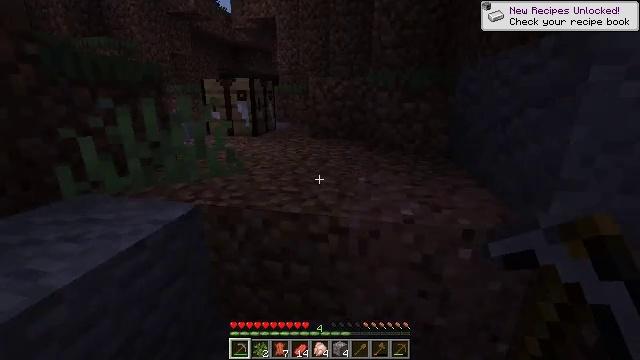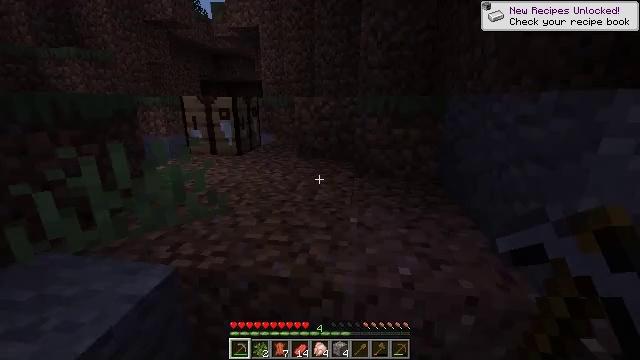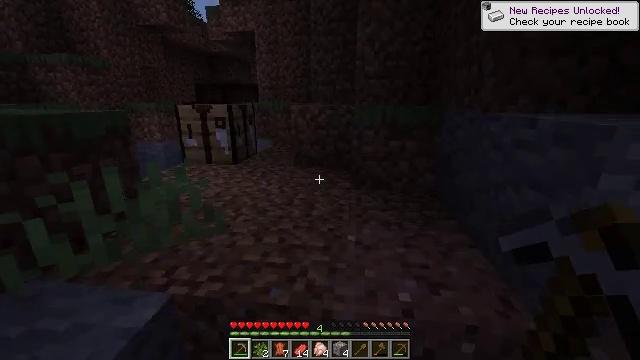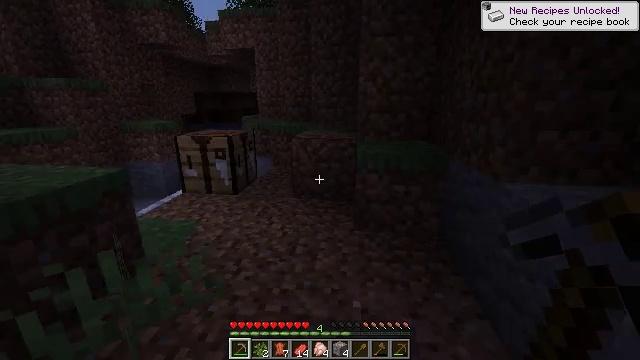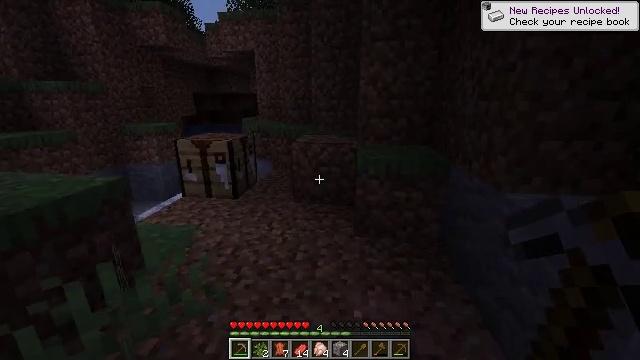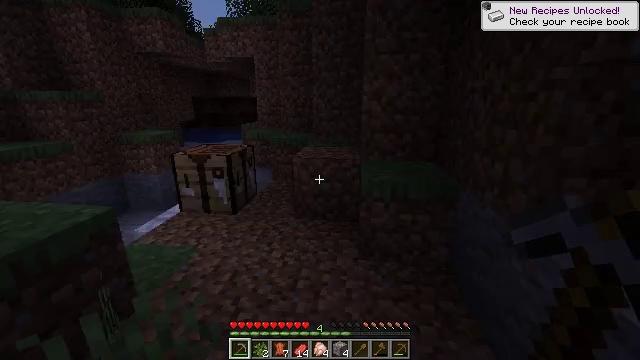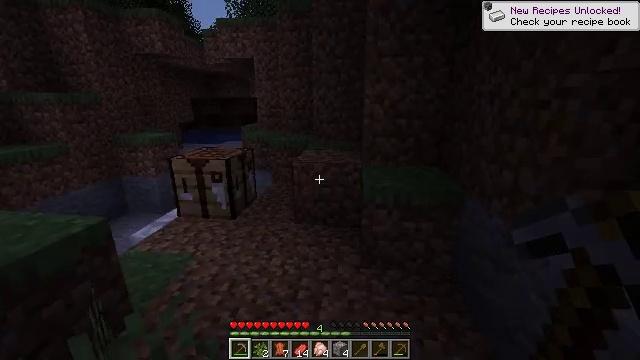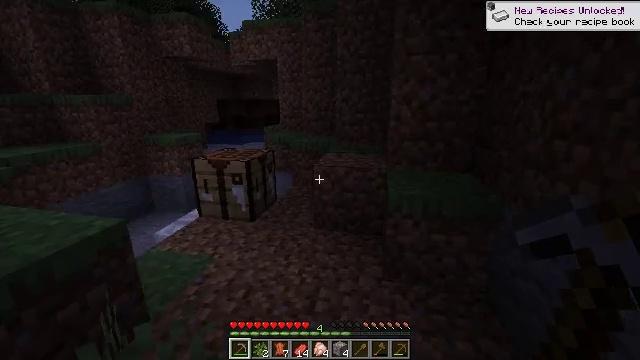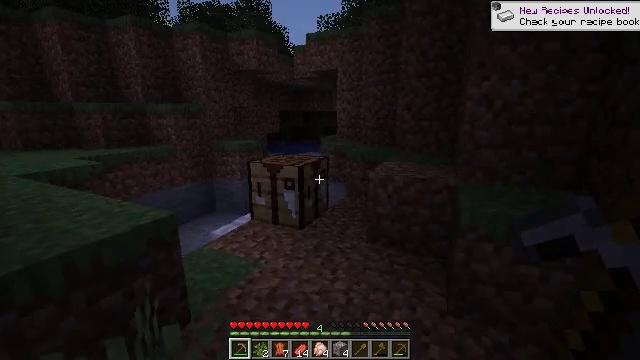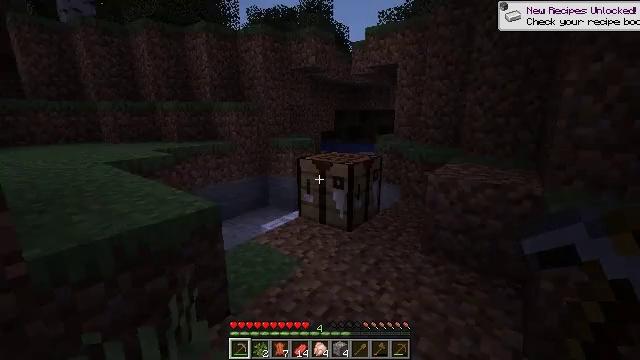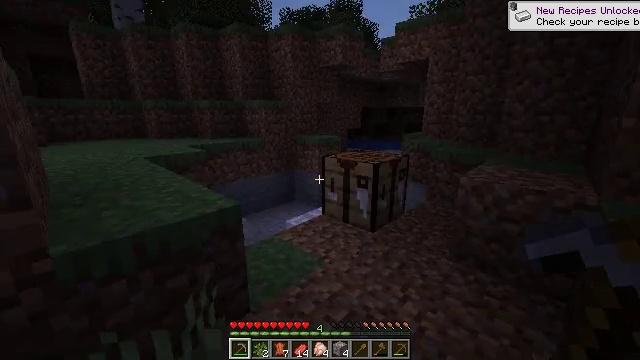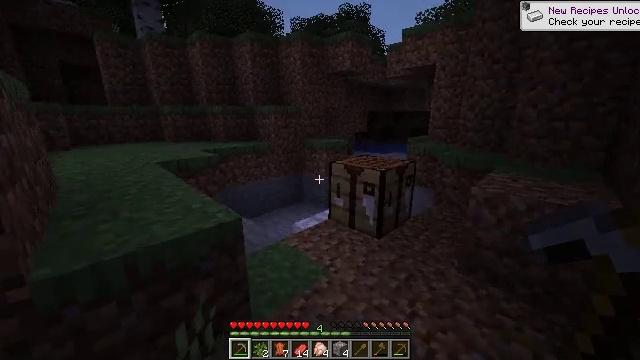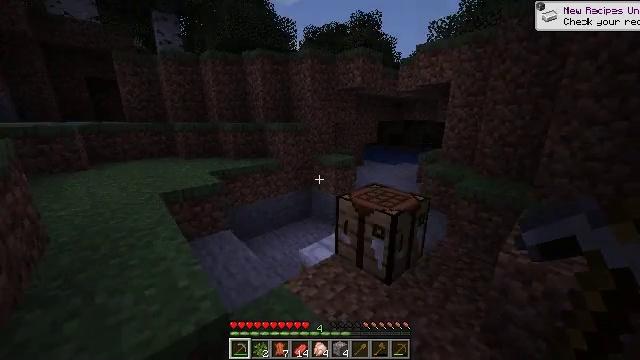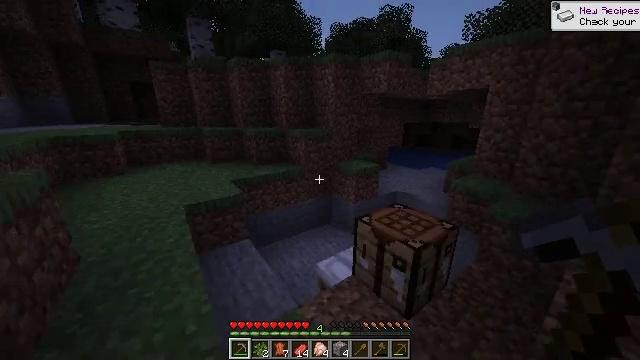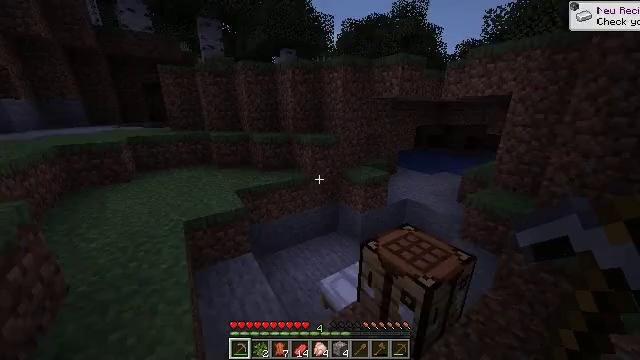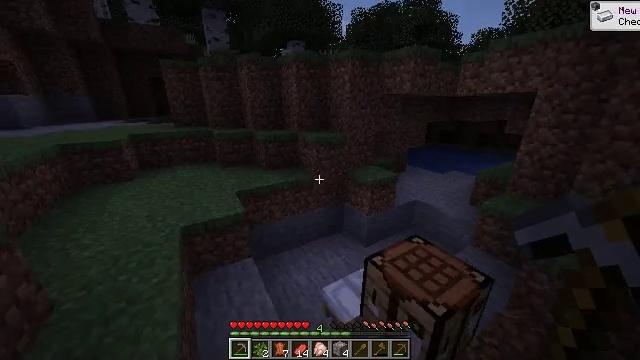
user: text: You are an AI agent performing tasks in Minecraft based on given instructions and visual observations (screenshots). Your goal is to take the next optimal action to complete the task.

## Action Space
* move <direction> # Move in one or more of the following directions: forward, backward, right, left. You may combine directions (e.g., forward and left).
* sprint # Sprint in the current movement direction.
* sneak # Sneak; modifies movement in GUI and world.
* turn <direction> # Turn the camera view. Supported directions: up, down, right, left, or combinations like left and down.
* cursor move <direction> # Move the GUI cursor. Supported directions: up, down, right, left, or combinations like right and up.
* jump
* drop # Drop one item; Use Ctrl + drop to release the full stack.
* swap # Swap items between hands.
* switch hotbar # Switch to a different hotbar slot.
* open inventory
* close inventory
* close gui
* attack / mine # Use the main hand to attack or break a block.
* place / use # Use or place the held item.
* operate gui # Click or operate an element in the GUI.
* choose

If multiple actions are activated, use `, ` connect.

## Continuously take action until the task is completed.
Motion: motion action
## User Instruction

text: Pick up the white bed by breaking it.
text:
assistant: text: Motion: move forward, turn right, jump
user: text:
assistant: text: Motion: move forward, jump
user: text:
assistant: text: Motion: move forward, jump
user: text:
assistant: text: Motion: move forward, jump
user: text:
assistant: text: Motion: move forward, jump
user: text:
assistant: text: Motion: move forward, jump
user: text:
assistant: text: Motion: move forward, turn left, jump
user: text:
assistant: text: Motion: move forward, turn left and up, jump
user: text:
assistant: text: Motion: move forward, sprint, turn left, jump
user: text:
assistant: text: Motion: move forward, sprint, turn left and down, jump
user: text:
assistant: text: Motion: move forward, sprint, turn left, jump
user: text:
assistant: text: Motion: move forward, sprint, turn left, jump
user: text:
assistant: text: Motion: move forward, sprint, turn left and down, jump
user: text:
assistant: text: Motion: move forward, turn left and down, jump
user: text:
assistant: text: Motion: move forward, turn left and down, jump
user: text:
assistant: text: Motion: move forward
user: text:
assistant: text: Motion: move forward, turn down
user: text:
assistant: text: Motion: move forward, turn down
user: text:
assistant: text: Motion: move forward, turn down
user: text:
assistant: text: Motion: move forward, turn down
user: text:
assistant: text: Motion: move forward and move left, turn down
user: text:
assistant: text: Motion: move forward and move left, turn right and down
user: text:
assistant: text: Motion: move left, turn right and down
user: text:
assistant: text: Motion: move left, turn right and down
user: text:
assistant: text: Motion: move left, turn right and down
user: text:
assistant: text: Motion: turn right and down
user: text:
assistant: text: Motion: turn right and up
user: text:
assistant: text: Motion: turn right and up
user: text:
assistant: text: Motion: no_op
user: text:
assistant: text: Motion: use / place